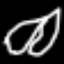
Label: leaf